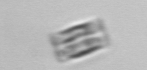
Label: Bacillariophyceae_morphotype1